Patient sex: M
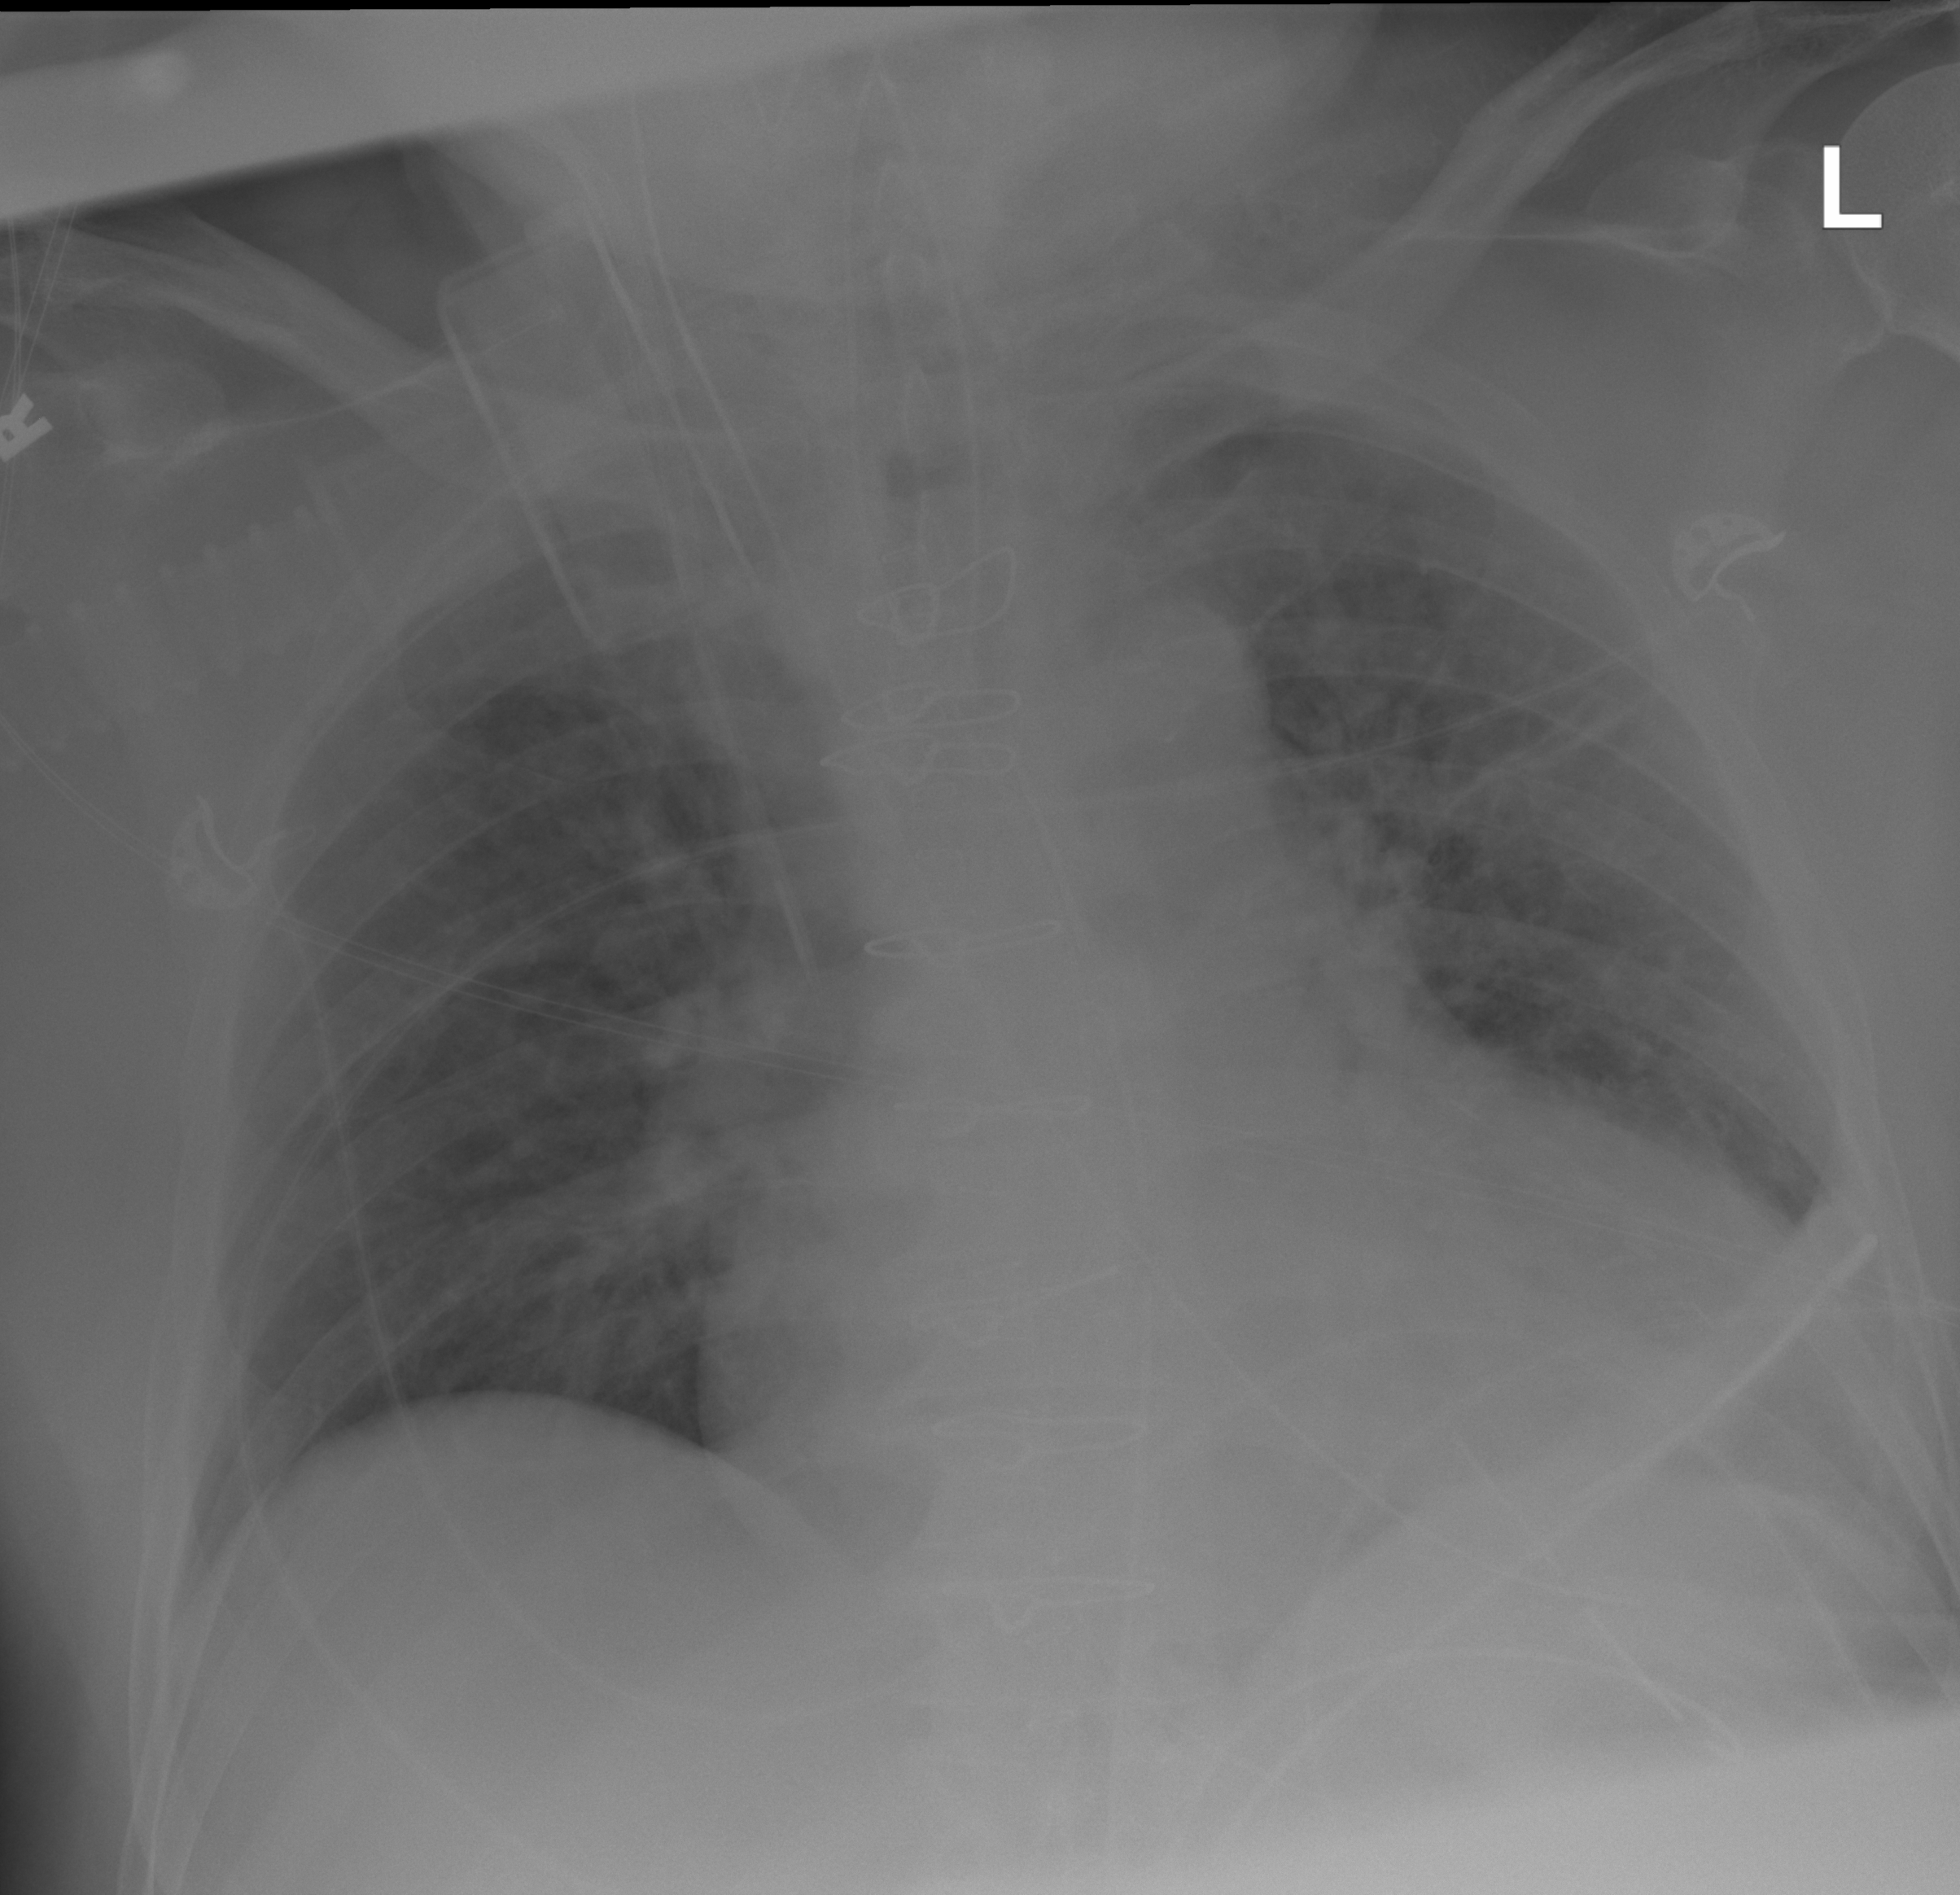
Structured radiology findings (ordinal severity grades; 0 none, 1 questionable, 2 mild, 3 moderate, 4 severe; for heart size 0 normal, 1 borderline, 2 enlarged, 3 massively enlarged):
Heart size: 2
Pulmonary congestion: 1
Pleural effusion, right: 0
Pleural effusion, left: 0
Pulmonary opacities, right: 0
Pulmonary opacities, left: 0
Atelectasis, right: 0
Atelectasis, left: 0